Question: The question is kinda simple but I can't seem to figure this thing out.
How can I calculate half of the height of the last list item in an ol with jquery?
I need this to shorten a line by this exact amount of pixels to make this thing work:

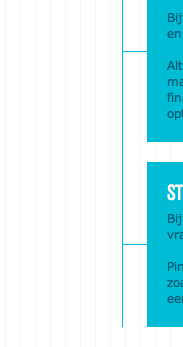
Answer: Try
'''
var height_li = $('ol li:last').height()/2;
'''
References
<URL>
<URL>